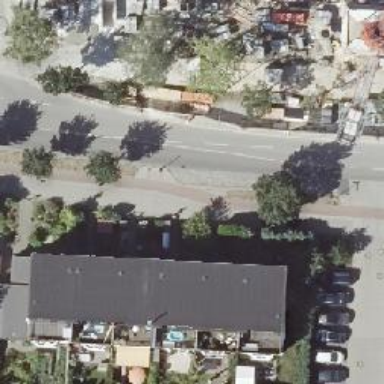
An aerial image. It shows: Residential road with asphalt surface. There are sidewalks on both sides and track cycleway on both sides.